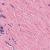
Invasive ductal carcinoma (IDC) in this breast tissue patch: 1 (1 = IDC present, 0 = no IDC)